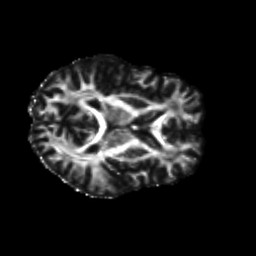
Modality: FA
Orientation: axial
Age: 39
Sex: male
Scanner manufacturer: siemens
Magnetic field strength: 3 T
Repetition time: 8.6 s
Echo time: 0.095 s